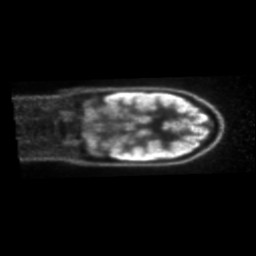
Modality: PET
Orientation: coronal
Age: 48
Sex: female
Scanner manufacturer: siemens